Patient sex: M
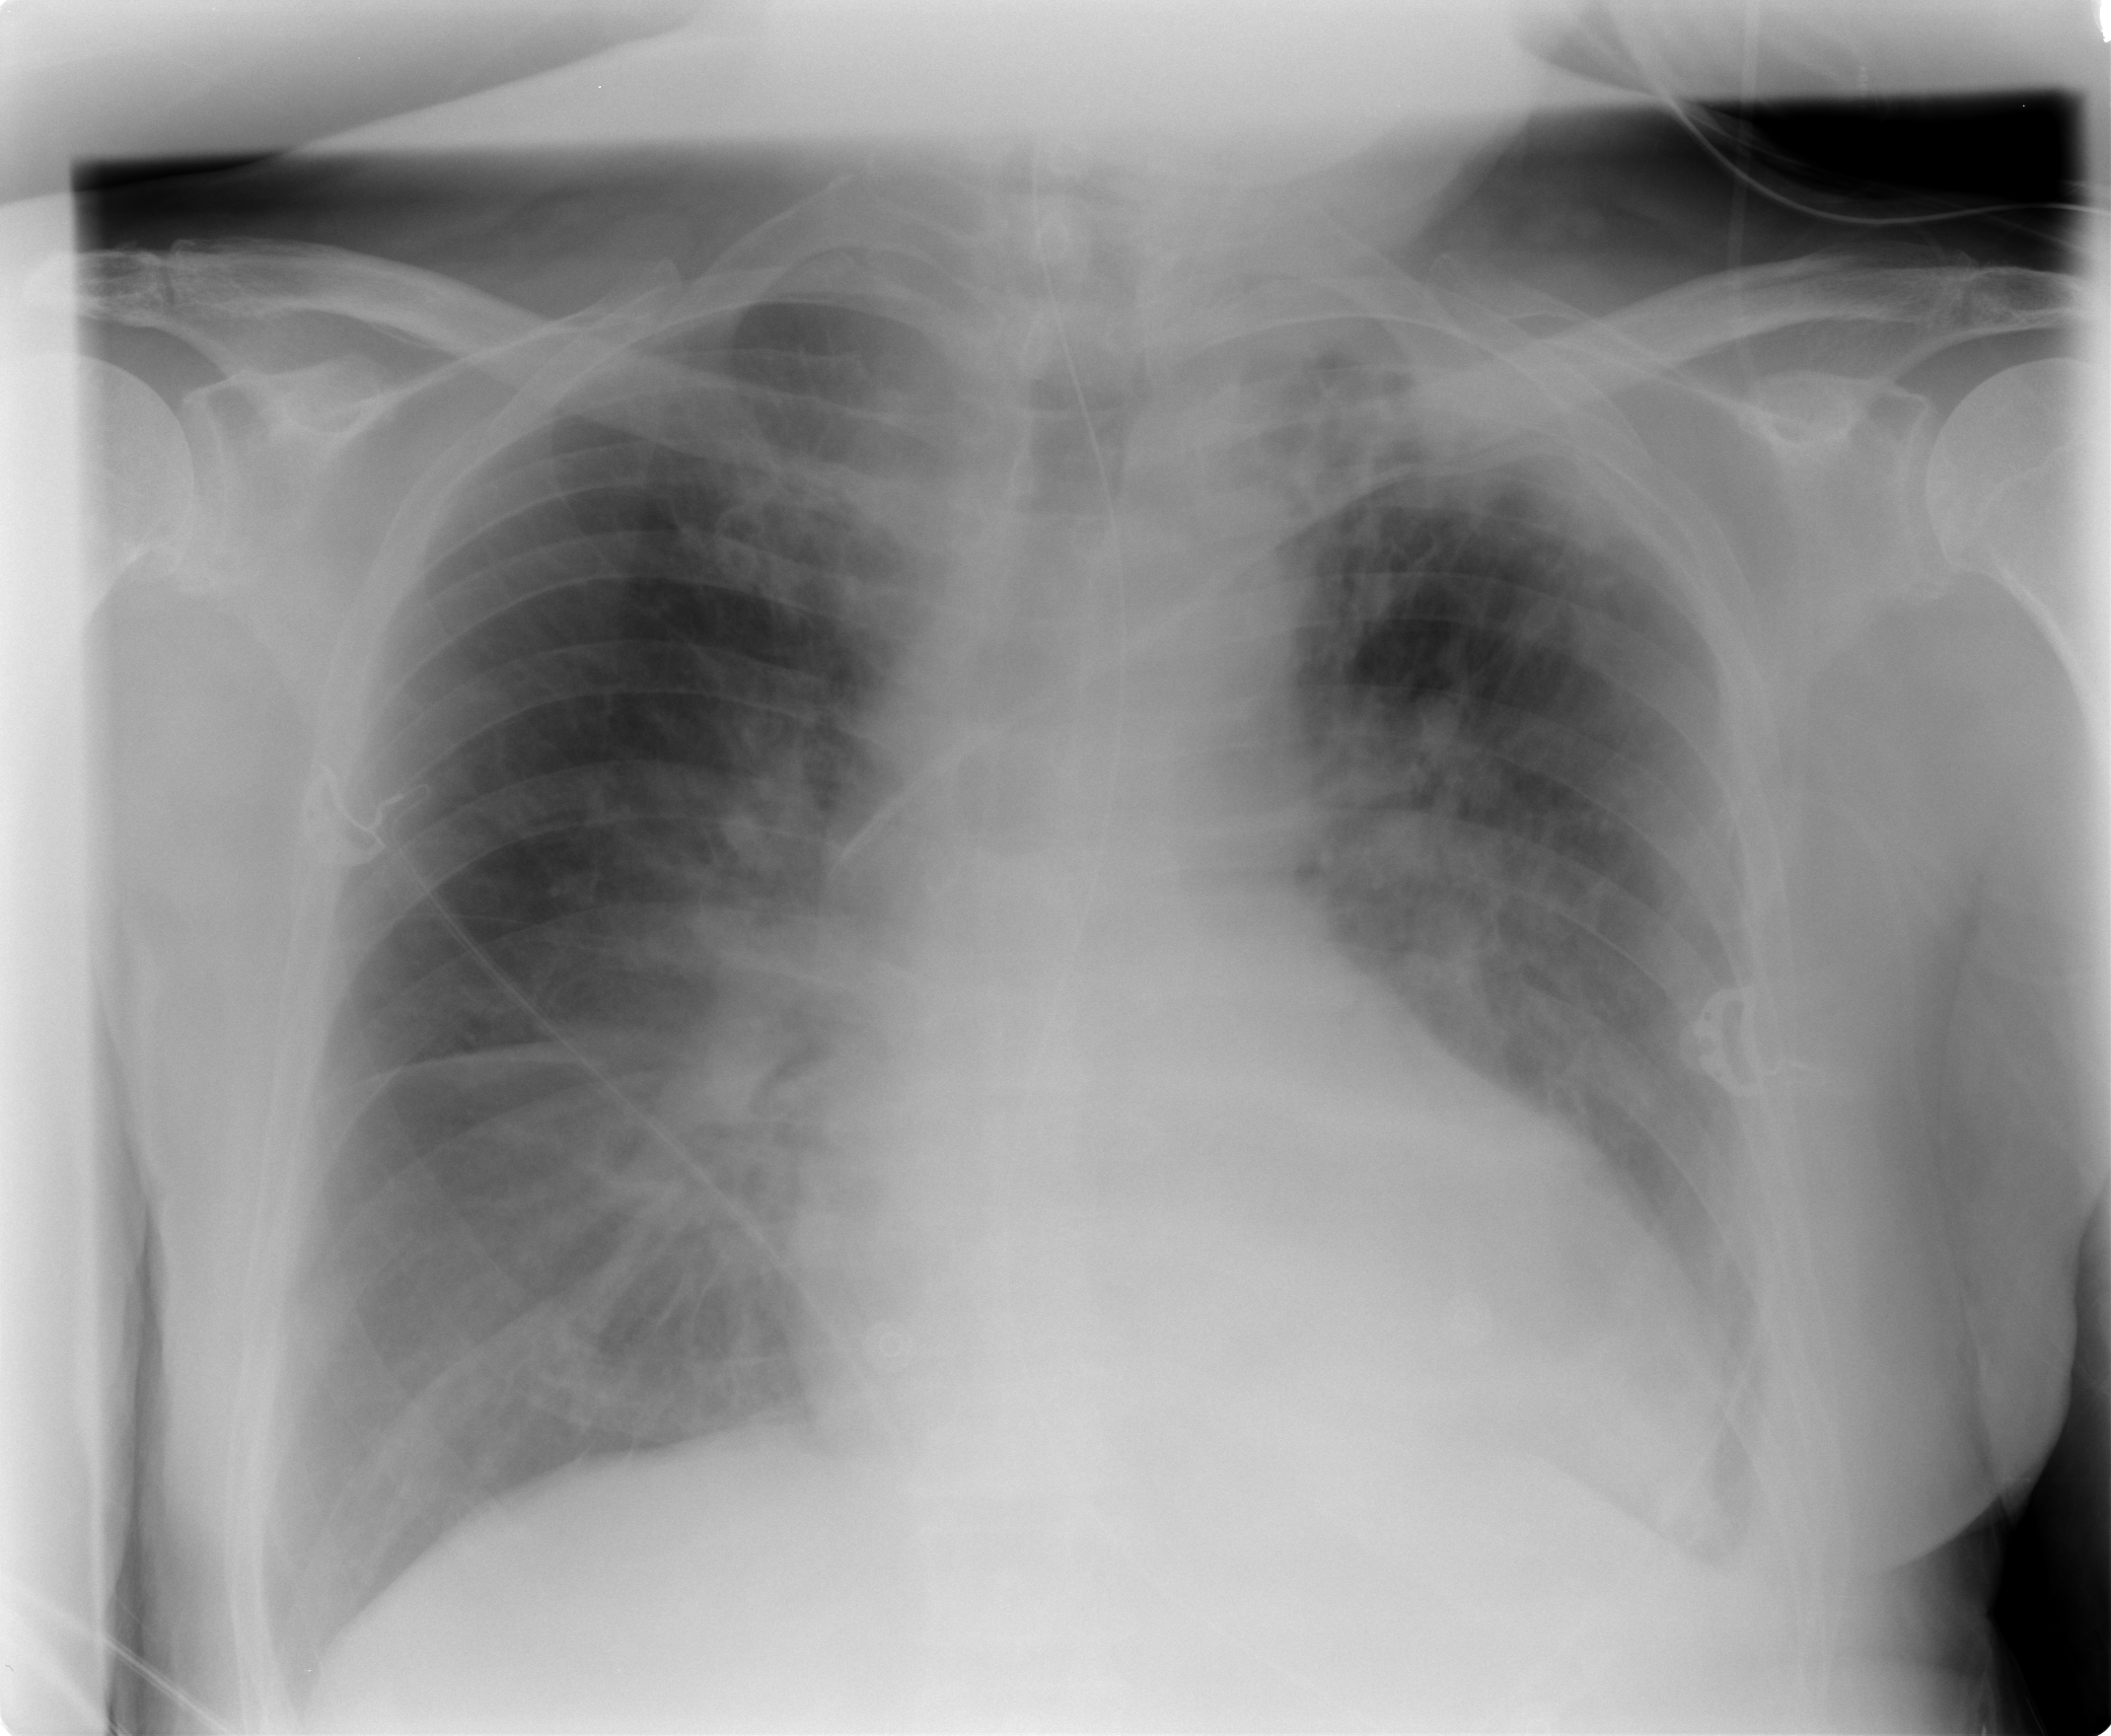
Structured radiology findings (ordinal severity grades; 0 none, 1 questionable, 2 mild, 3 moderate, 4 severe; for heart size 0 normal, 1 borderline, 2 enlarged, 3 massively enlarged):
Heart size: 2
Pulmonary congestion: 3
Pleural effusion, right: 0
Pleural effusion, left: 2
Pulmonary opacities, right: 2
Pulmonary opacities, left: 2
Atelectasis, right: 0
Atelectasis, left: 2